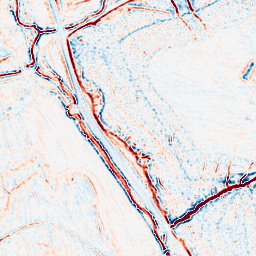
Category: multiscale
Decomposition family: log
Decomposition parameters: sigma: 1
Upsampling method: sinc_blackman
Upsampling parameters: scale: 8
kernel_size: 16
Upsampling scale: 8